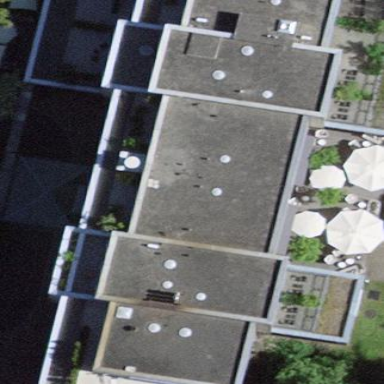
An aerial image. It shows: Hotel building.